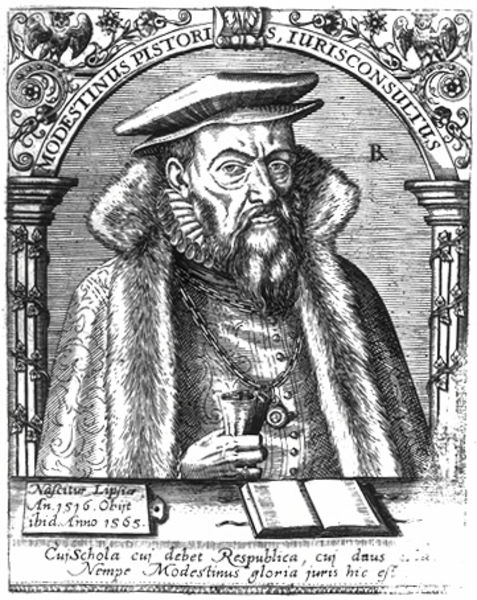
Titel: Bildnis des Modestinus Pistoris
Künstler: Matthaeus (d.Ä.) Becker
Institution: (Seriendruck)
Schlagwörter: mann, umhang, weiß, grau, hut, mund, nase, schwarz, säulen, blick, muster, ornament, bart, kappe, mütze, schnurrbart, augen, gesicht, kragen, mensch, pelz, rahmen, vollbart, bildnis, halskrause, herr, portrait, porträt, vögel, kelch, mantel, augenbrauen, en face, lippen, krug, fell, schrift, wangen, papier, bogen, alter mann, kette, grafik, graphik, schriftzug, rundbogen, arch, columns, hat, king, sword, white, black, collar, face, nose, old, inschrift, schmal, streng, brauen, flowers, augenbraue, dreiviertelprofil, revers, name, buch, druck, radierung, stich, schwarzweiß, text, ketten, krause, kapitelle, rolle, hand, pelzkragen, pelzmantel, halbprofil, flower, man, mittelalter, ear, head, eyes, schriftrolle, plants, edelmann, pokal, drawing, emblem, kupferstich, black and white, cap, coat, fur, mouth, bird, buttons, monochrome, beard, birds, necklace, leipzig, statue, antique, latein, art, painter, engraving, frühe neuzeit, tudor, finger, fingers, book, cup, würdenträger, cheek, forehead, drink, latin, scholar, mustache, vines, words, sich, emblematik, medallion, ruff, chain, 1565, science, brows, owl, memorial, necklet, b, alphabet, brim, grumpy, hermine, modestinus, aristotle, pillers, republica, pistor, gelehrtenrepublik, modesty, grypon, pistori, dignitory, iurisconsultes, consultant